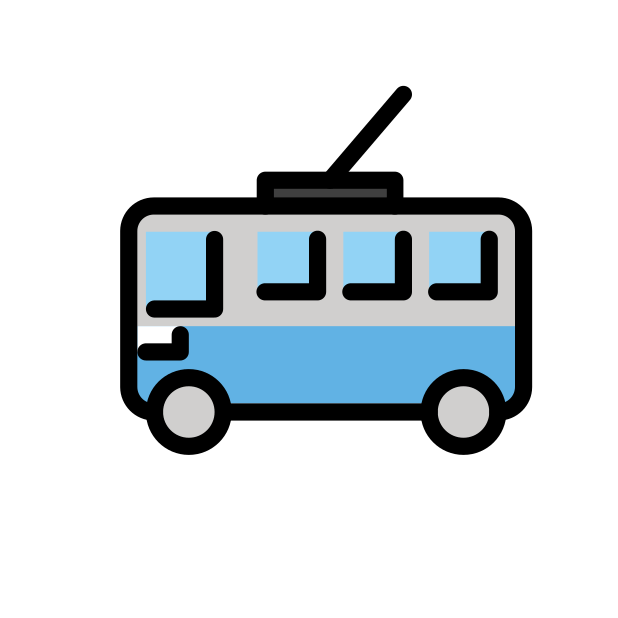
trolleybus